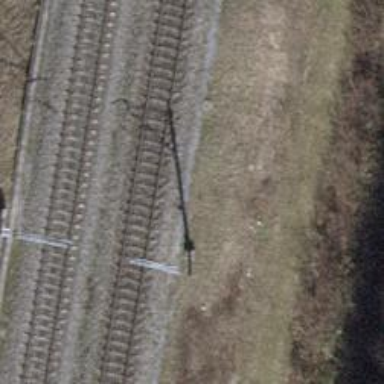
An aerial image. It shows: Single-track railway with electrified contact lines.